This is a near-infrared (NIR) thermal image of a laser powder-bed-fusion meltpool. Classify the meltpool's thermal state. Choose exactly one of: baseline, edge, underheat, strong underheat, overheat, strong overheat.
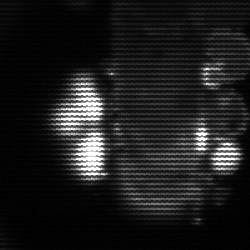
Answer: strong underheat